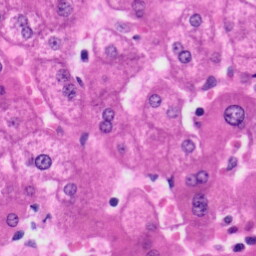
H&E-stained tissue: Liver